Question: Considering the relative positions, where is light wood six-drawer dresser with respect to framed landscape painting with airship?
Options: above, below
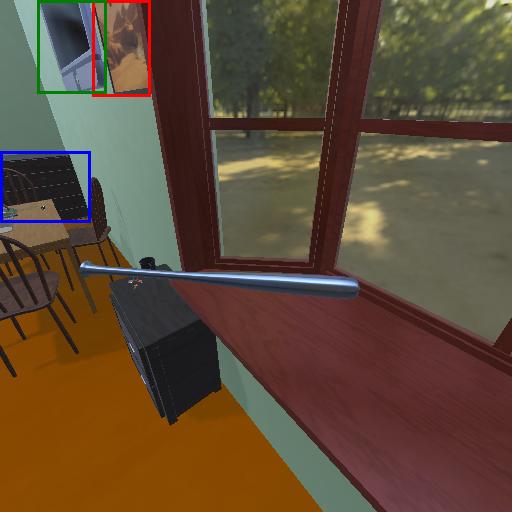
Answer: above